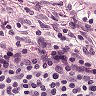
Metastatic tissue present: no